Question: Here's an example of the 'iPhone' 'EditText' control.:

How can I create the same control in Android?
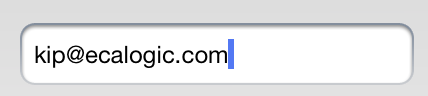
Answer:
Basically, I see to do what you want.
## 1st approach:
The first is, as <URL>. This lets your app look as close as possible to exactly the same on both platforms.
Here is a 9-patch made from your screen shot above. (This is 'res/drawable-*dpi/rounded_text_field.9.png')

## 2nd approach:
The second is to get the same effect using scalable native drawing capabilities. This won't look exactly the same, but delivers arguably smoother results.
Here is some code to generate a rounded-rect image with a gradient fill. (This is 'res/drawable/gradientbg.xml')
'''
<?xml version="1.0" encoding="utf-8"?>
<shape xmlns:android="http://schemas.android.com/apk/res/android"
android:shape="rectangle"
>
<corners android:radius="8dp"/>
<stroke android:width="2dp"
android:color="#444"/>
<gradient
android:startColor="#888"
android:centerColor="#fff"
android:endColor="#fff"
android:type="linear"
android:angle="270"
/>
</shape>
'''
Actually, I lied. In my original screen shot, the corners are much too big, so I reduced the corner radius from 16dp to 8dp. Here's what it looks like now. Much improved, don't you think? And a lot easier than tweaking a bitmap in 4 different densities.

## 3rd approach:
The third approach is to let the platform be what it will, and look the best that it can within its own paradigm. This has the advantage that, on different versions of the OS, your app will blend seamlessly with the rest of the system, even as the system theme changes.
Here's the default 'EditText' running the exact same code on Gingerbread. It would look pretty out of place on a Holo-themed device (such as the Jellybean-powered tablet that I used to create the first screenshot), and vice-versa.

For reference, here is the layout that contains all three EditTexts.
'''
<LinearLayout xmlns:android="http://schemas.android.com/apk/res/android"
xmlns:tools="http://schemas.android.com/tools"
android:layout_width="match_parent"
android:layout_height="match_parent"
android:layout_margin="32dp"
android:orientation="vertical"
>
<EditText
android:id="@+id/editText1"
android:layout_width="wrap_content"
android:layout_height="wrap_content"
android:layout_marginBottom="24dp"
android:layout_marginTop="24dp"
android:padding="12dp"
android:gravity="center"
android:background="@drawable/rounded_text_field"
android:inputType="text"
android:textColor="@android:color/black"
android:text="9-patch background." >
<requestFocus />
</EditText>
<EditText
android:id="@+id/editText2"
android:layout_width="wrap_content"
android:layout_height="wrap_content"
android:layout_marginBottom="24dp"
android:layout_marginTop="24dp"
android:padding="12dp"
android:gravity="center"
android:background="@drawable/gradientbg"
android:inputType="text"
android:textColor="@android:color/black"
android:text="Gradient background." />
<EditText
android:id="@+id/editText2"
android:layout_width="wrap_content"
android:layout_height="wrap_content"
android:layout_marginBottom="24dp"
android:layout_marginTop="24dp"
android:padding="12dp"
android:gravity="center"
android:inputType="text"
android:text="Default background." />
</LinearLayout>
'''